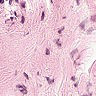
Metastatic tissue present: no